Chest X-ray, PA view. Patient: 71 years old, sex F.
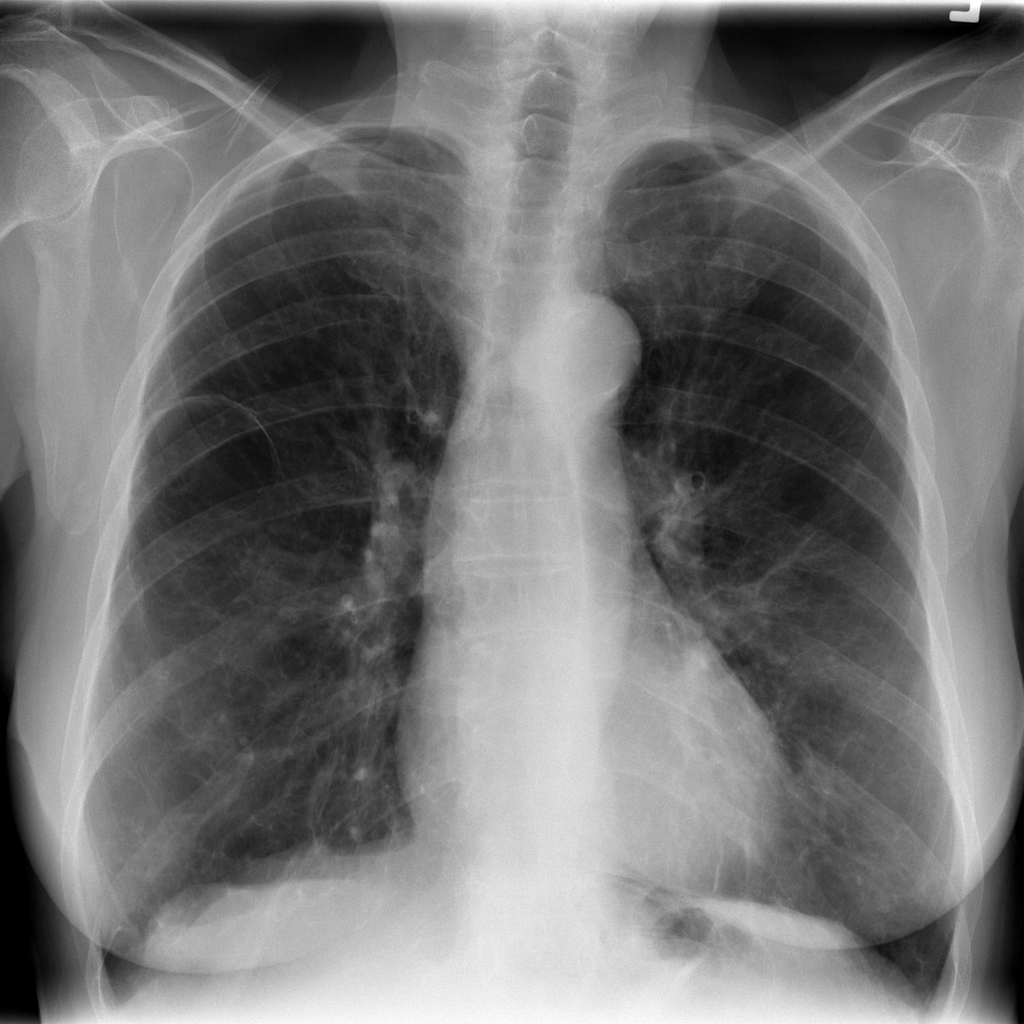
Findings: No Finding